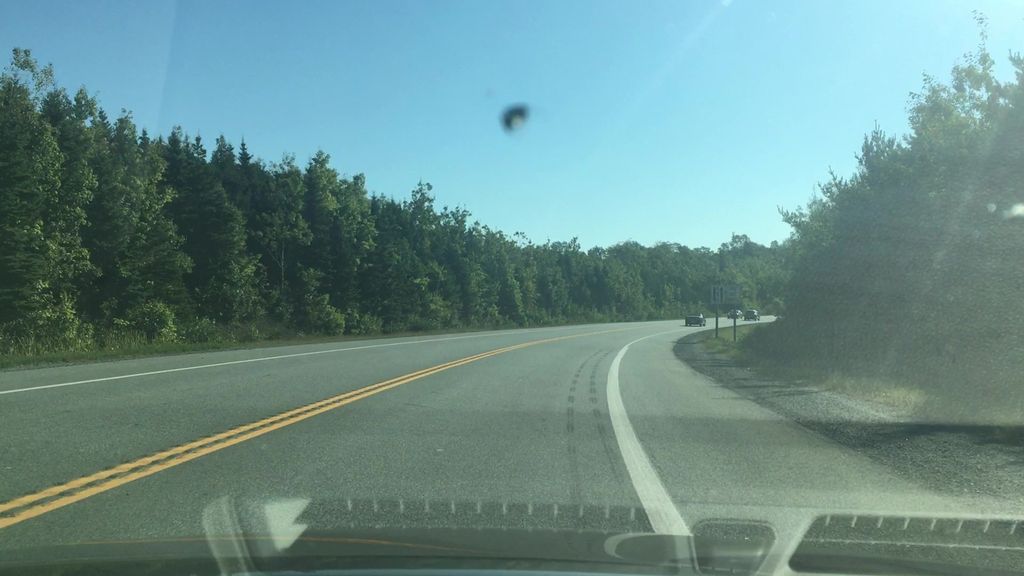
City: halifax